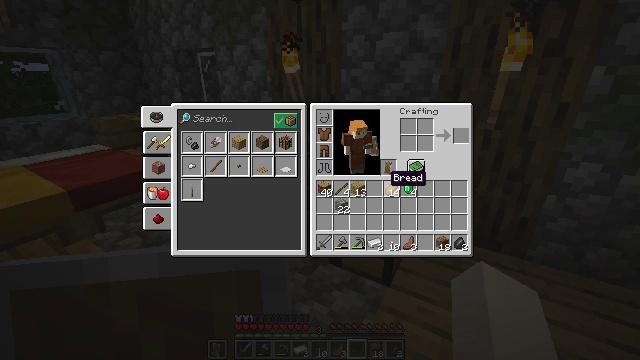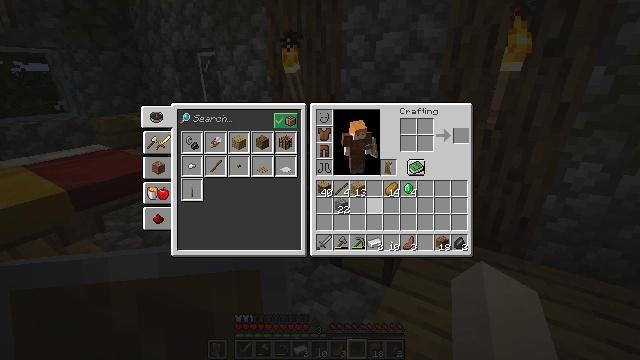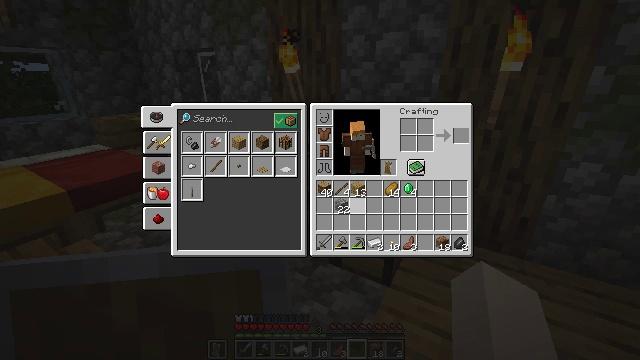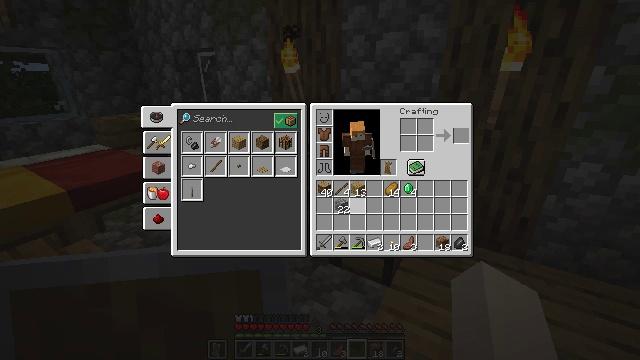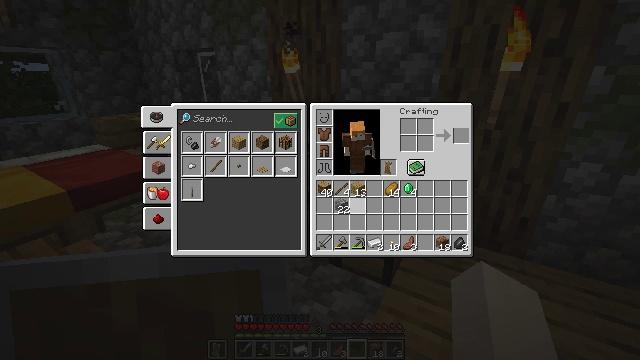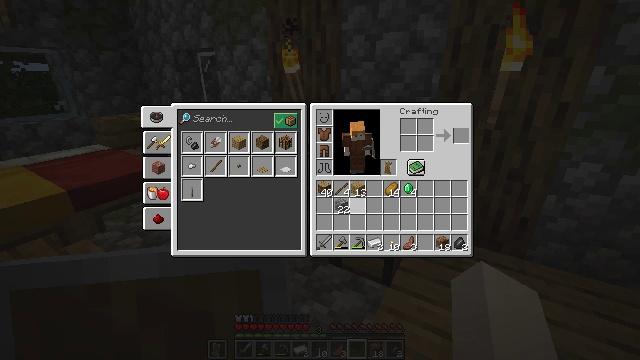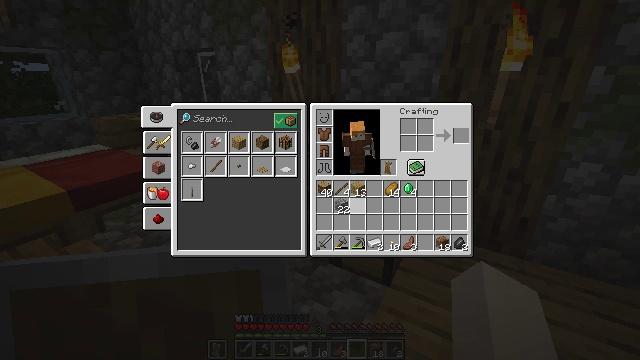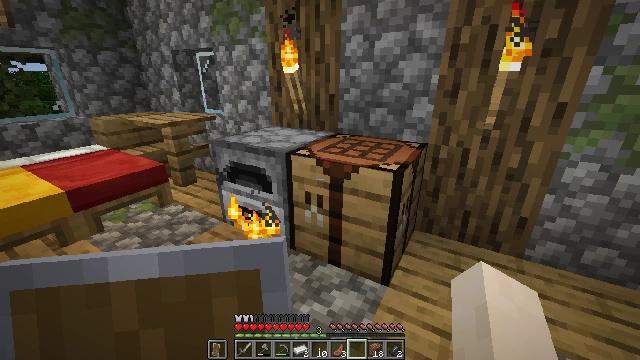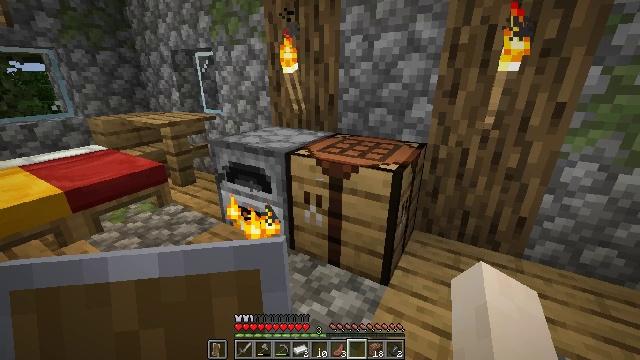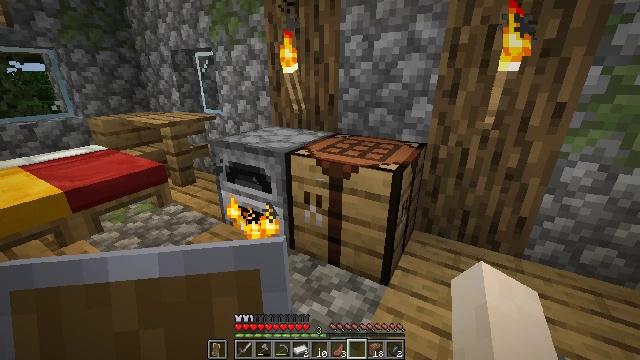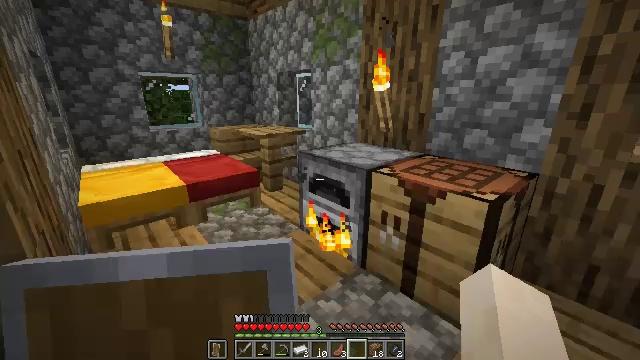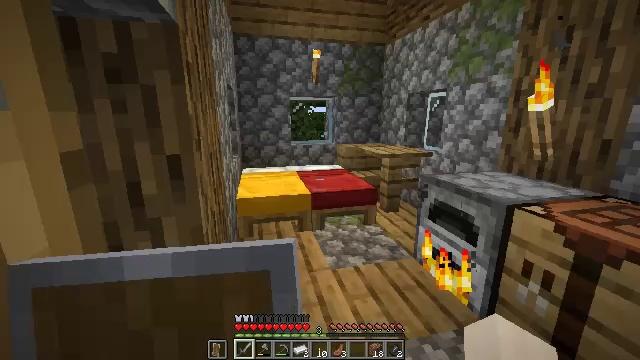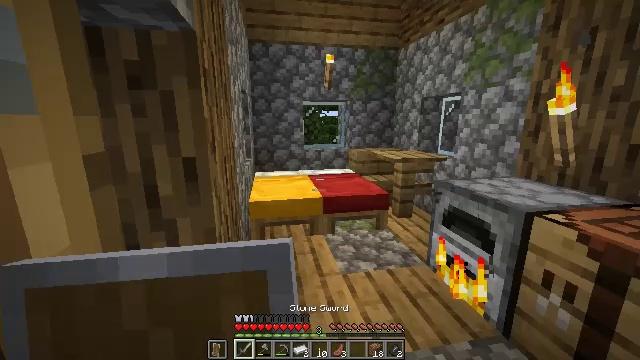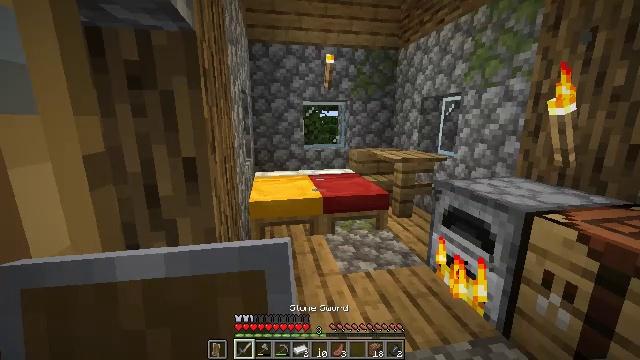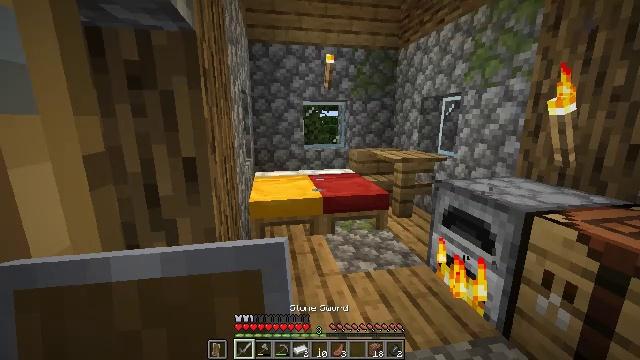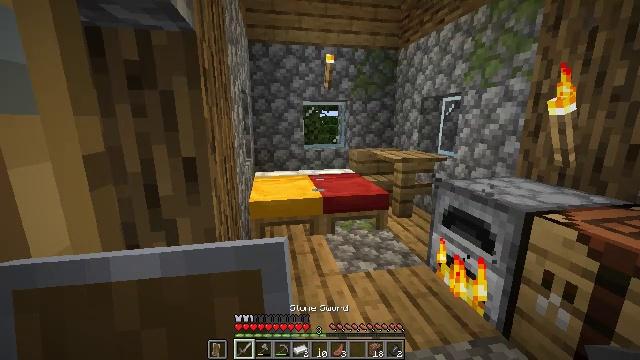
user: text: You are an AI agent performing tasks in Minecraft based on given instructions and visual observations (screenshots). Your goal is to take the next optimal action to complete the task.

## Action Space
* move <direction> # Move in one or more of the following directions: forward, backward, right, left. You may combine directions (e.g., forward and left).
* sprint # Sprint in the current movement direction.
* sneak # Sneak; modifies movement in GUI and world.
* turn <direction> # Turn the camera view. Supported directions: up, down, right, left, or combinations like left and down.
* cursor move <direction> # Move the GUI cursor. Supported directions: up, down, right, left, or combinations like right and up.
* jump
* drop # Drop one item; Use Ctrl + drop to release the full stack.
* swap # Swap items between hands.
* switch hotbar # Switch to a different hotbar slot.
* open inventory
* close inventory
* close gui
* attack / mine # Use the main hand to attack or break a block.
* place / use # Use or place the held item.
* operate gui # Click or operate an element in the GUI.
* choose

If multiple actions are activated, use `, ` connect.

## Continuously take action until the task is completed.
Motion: motion action
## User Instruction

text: Craft a fletching table.
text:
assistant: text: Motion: turn left and down
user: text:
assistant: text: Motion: no_op
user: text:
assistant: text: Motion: no_op
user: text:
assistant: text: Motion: no_op
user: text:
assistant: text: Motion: no_op
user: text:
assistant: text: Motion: no_op
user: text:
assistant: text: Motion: no_op
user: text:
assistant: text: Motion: no_op
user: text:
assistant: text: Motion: no_op
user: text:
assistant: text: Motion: turn left and up
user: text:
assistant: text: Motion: turn left and up, switch to hotbar 1
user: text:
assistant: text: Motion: turn left, switch to hotbar 1
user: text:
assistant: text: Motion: switch to hotbar 1
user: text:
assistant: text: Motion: no_op
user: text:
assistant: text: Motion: no_op
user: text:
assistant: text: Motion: turn right
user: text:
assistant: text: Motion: turn right
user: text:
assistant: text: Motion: turn right and up
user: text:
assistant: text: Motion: no_op
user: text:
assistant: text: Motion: no_op
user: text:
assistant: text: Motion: no_op
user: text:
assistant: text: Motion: no_op
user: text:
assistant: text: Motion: no_op
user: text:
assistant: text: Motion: no_op
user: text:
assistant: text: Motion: close inventory
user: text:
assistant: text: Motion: close inventory
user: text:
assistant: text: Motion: no_op
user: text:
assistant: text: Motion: no_op
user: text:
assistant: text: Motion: no_op
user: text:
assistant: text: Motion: turn right and up